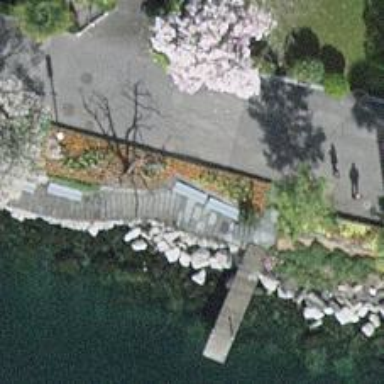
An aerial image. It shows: Light blue bench.